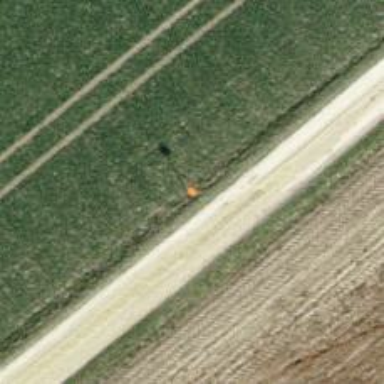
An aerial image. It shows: Aerial marker.